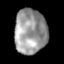
Tissue: lung
Cell type: Epithelial cells
Senescence score: 0.2144
Nuclear area (px): 1418
Mean DAPI intensity: 153.59